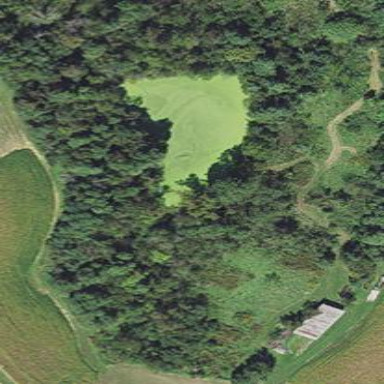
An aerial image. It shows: Serene pond surrounded by nature.